Question: I am new with jsf and rich faces. i am following there live demo and trying create a simple menu. but it is not working. I am using jboss7.1 and jsf 2.1 with ric 4.3.4
'''
<!DOCTYPE html PUBLIC "-//W3C//DTD XHTML 1.0 Transitional//EN" "http://www.w3.org/TR/xhtml1/DTD/xhtml1-transitional.dtd">
<html xmlns="http://www.w3.org/1999/xhtml"
xmlns:h="http://java.sun.com/jsf/html"
xmlns:f="http://java.sun.com/jsf/core"
xmlns:ui="http://java.sun.com/jsf/facelets"
xmlns:a4j="http://richfaces.org/a4j"
xmlns:rich="http://richfaces.org/rich">
<h:head></h:head>
<h:body>
<ui:composition>
<h:form>
<rich:toolbar height="26px">
<rich:dropDownMenu mode="ajax">
<f:facet name="label">
<h:panelGroup>
<h:outputText value="File" />
</h:panelGroup>
</f:facet>
<rich:menuItem label="hello" action="hello" />
<rich:menuSeparator id="menuSeparator11" />
<rich:menuItem label="Open" action="AddStudent" />
</rich:dropDownMenu>
<rich:dropDownMenu mode="ajax">
<f:facet name="label">
<h:panelGroup>
<h:outputText value="File" />
</h:panelGroup>
</f:facet>
<rich:menuItem label="hello" action="hello" />
<rich:menuItem label="Open" action="AddStudent" />
</rich:dropDownMenu>
</rich:toolbar>
</h:form>
</ui:composition>
</h:body>
</html>
'''
'''
<?xml version="1.0" encoding="UTF-8"?>
<web-app xmlns:xsi="http://www.w3.org/2001/XMLSchema-instance"
xmlns="http://java.sun.com/xml/ns/javaee" xmlns:web="http://java.sun.com/xml/ns/javaee/web-app_2_5.xsd"
xsi:schemaLocation="http://java.sun.com/xml/ns/javaee http://java.sun.com/xml/ns/javaee/web-app_3_0.xsd"
id="WebApp_ID" version="3.0">
<display-name>helloRich</display-name>
<welcome-file-list>
<welcome-file>hello.xhtml</welcome-file>
</welcome-file-list>
<context-param>
<description>State saving method: 'client' or 'server' (=default). See JSF Specification 2.5.2</description>
<param-name>javax.faces.STATE_SAVING_METHOD</param-name>
<param-value>client</param-value>
</context-param>
<servlet>
<servlet-name>Faces Servlet</servlet-name>
<servlet-class>javax.faces.webapp.FacesServlet</servlet-class>
<load-on-startup>1</load-on-startup>
</servlet>
<servlet-mapping>
<servlet-name>Faces Servlet</servlet-name>
<url-pattern>*.xhtml</url-pattern>
</servlet-mapping>
<listener>
<listener-class>com.sun.faces.config.ConfigureListener</listener-class>
</listener>
</web-app>
'''
and these are my jar in lib directory
'''
cssparser-0.9.5.jar
guava-r08.jar
jstl-1.2.jar
richfaces-components-api-4.3.4.Final.jar
richfaces-components-ui-4.3.4.Final.jar
richfaces-core-api-4.3.4.Final.jar
richfaces-core-impl-4.3.4.Final.jar
sac-1.3.jar
'''
i have no idea what i am missing here.. any help would be helpfull..
My output

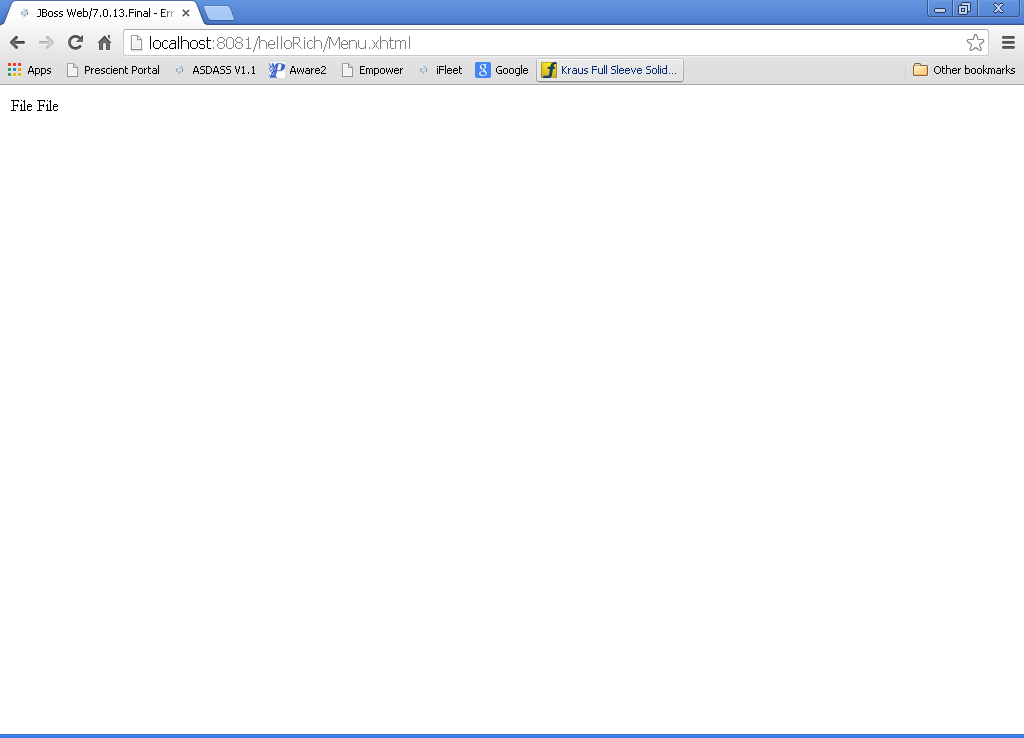
Answer: You need to get rid of the '<ui:composition>' on your page.
By definition everything declared outside '<ui:composition>' tags is ignored by the JSF runtime. That includes the '<h:head>' and '<h:body>' tags you have there. The problem that creates is that the '<h:head/>' tag is necessary for JSF to be able to include the javascript baggage required to render the components properly. This is the problem you're experiencing.
Seeing as you're not actually using the templating power of the '<ui:composition/>', you can safely remove it to get results.
Related:
- <URL>